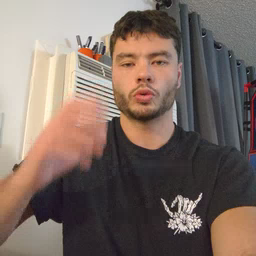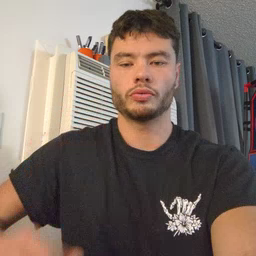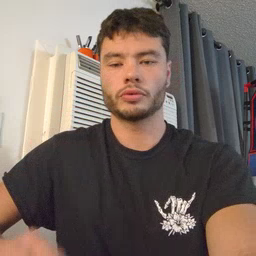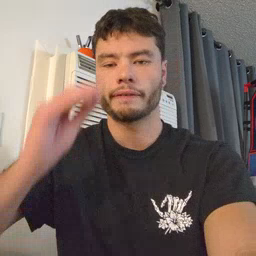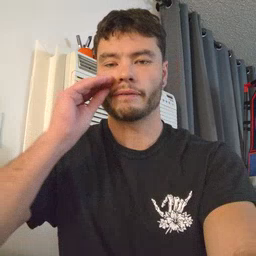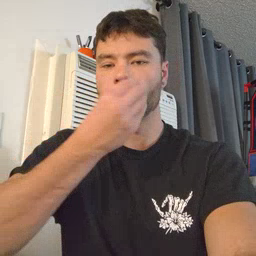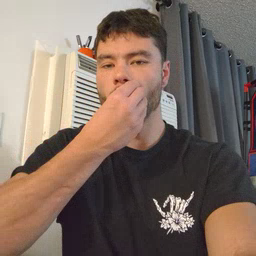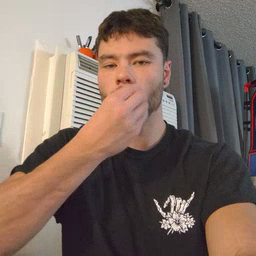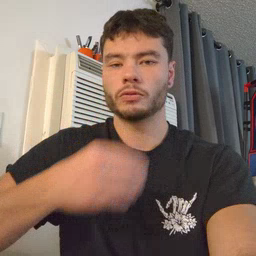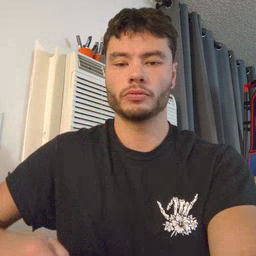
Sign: flower